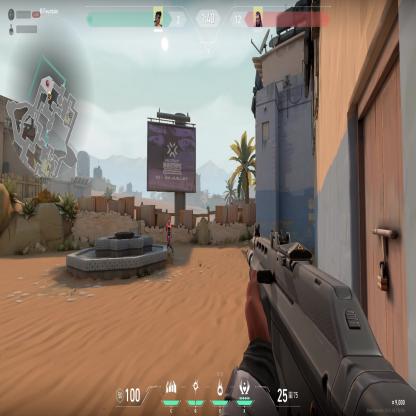
Label: enemy